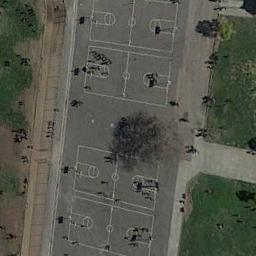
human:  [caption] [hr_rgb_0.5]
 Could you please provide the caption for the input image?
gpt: Four basketball courts on the vacant lot and the lawn beside .

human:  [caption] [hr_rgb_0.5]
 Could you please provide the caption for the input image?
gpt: There are many people playing on different basketball courts .

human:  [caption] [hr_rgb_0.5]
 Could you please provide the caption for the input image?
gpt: There are four basketball courts separated by a gap, With two lawns nearby .

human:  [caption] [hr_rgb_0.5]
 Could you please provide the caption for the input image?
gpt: Four basketball courts are next to the grass .

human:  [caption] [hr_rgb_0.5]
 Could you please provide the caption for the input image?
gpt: The two grass fields are beside the four basketball courts .